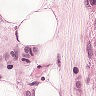
Metastatic tissue present: yes